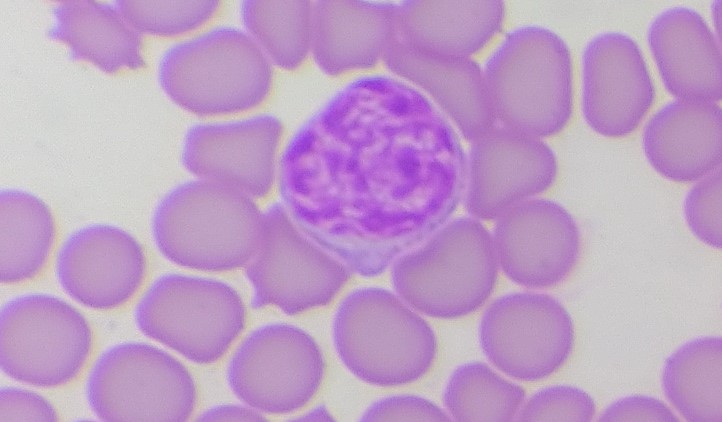
White blood cell type: Lymphocyte